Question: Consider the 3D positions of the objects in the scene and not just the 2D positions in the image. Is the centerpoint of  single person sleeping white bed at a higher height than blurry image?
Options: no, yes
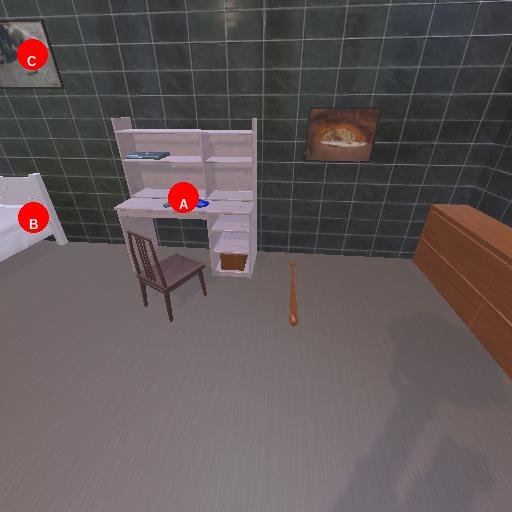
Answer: no